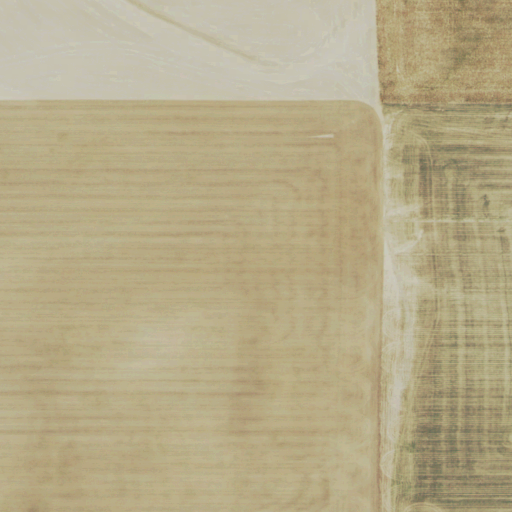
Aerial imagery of plain(s) in Colorado named Coon Valley containing only cultivated crops